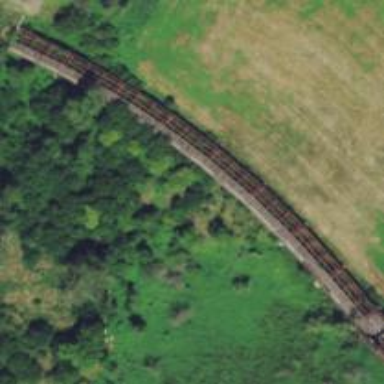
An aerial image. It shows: Movable bridge over abandoned railway.